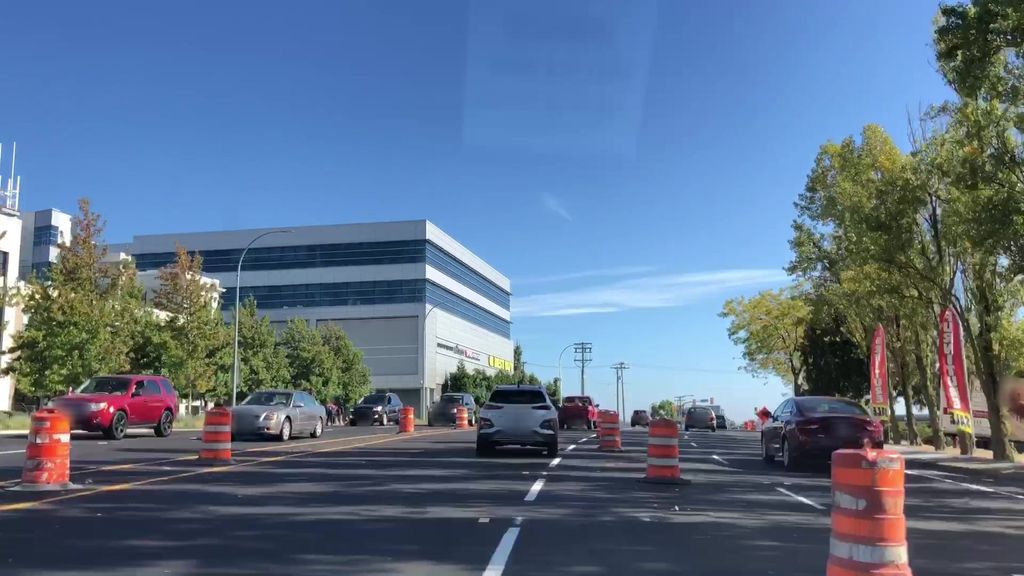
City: victoria